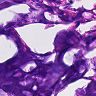
Metastatic tissue present: no